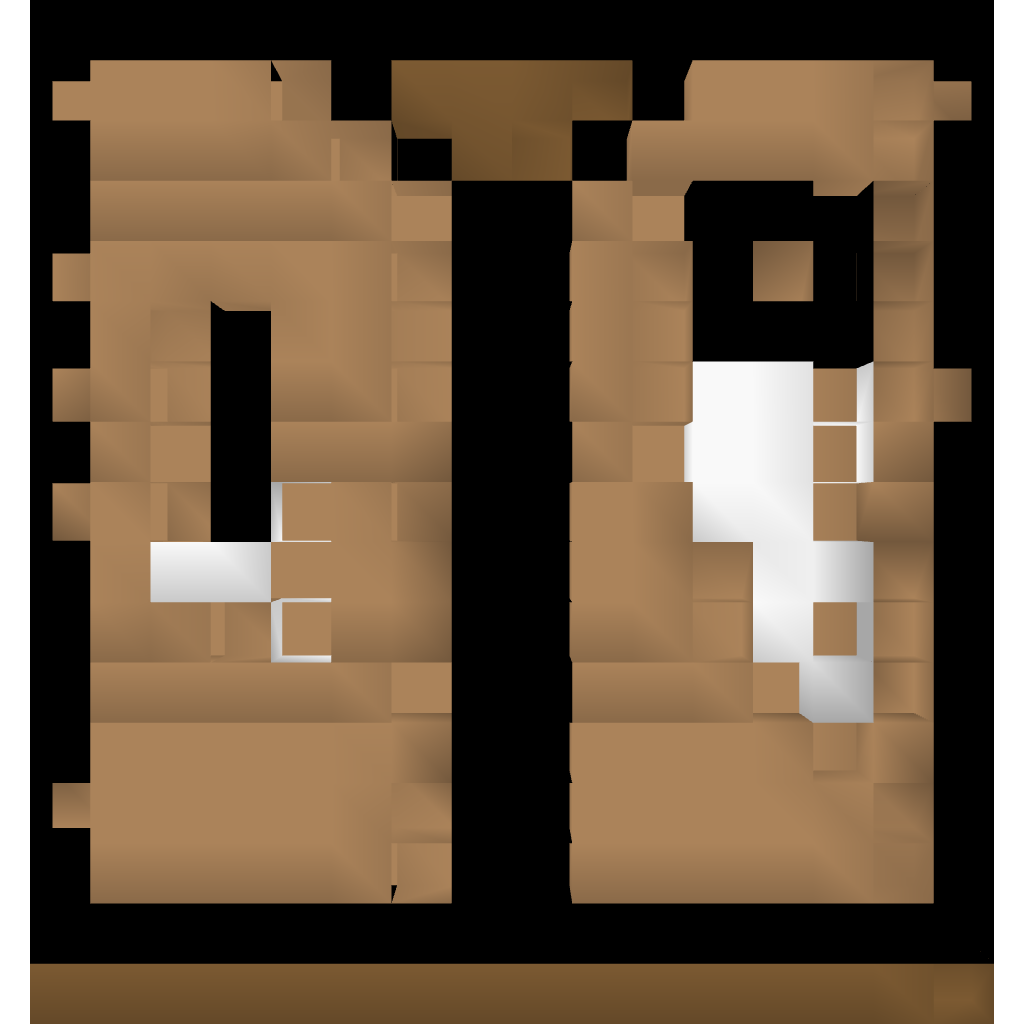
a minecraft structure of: WorkBench bad low quality